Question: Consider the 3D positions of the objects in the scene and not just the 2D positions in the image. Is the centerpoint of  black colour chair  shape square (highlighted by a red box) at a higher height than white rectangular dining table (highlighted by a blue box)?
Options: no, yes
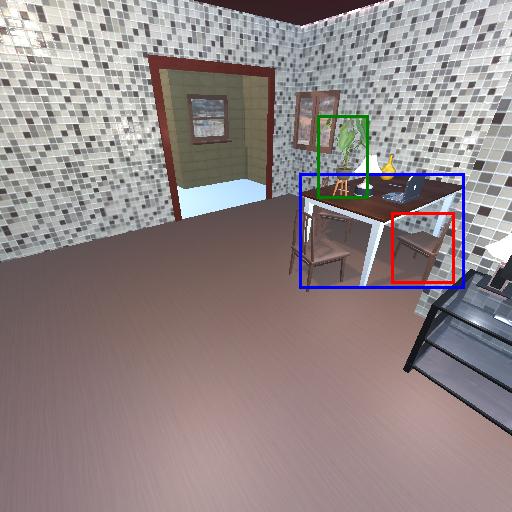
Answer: no